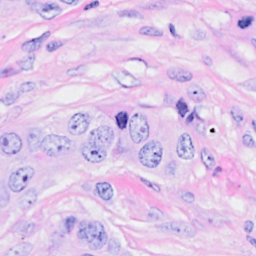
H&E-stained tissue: Breast